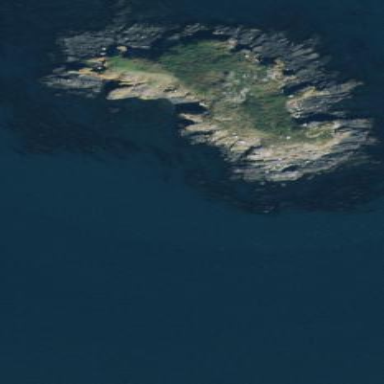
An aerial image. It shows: Islet along the coastline.